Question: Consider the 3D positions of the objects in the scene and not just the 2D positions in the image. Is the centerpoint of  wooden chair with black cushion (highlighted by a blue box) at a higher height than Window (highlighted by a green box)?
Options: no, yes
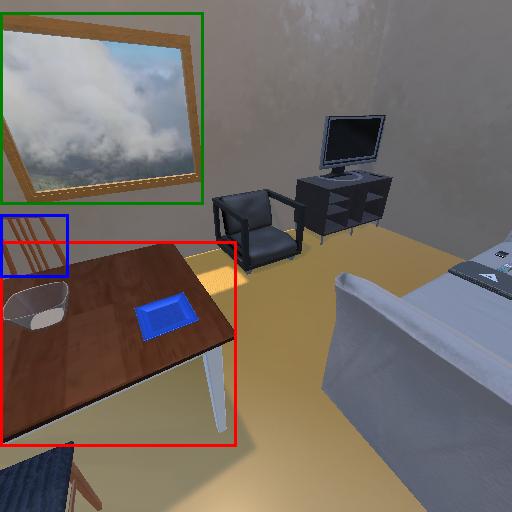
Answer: no